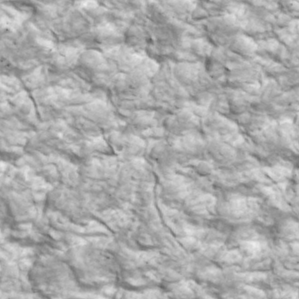
Label: non_frost